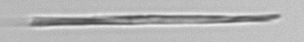
Label: fiber